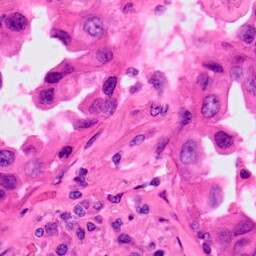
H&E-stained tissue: Lung